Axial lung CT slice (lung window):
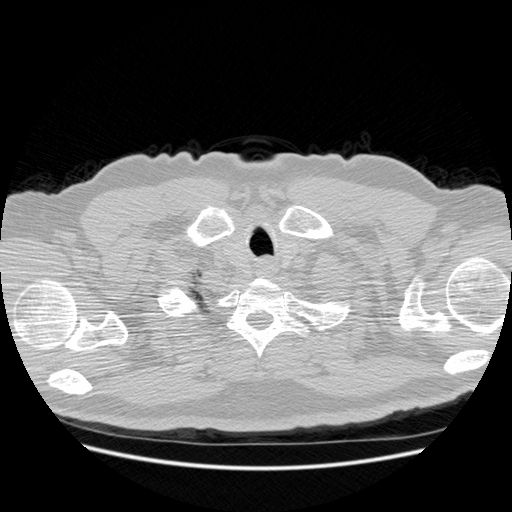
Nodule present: no